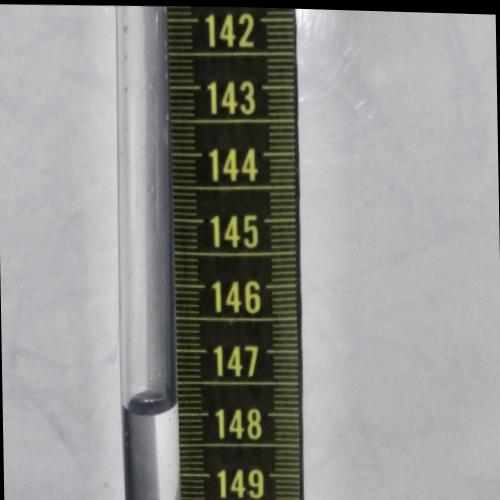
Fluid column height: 147.8 cm